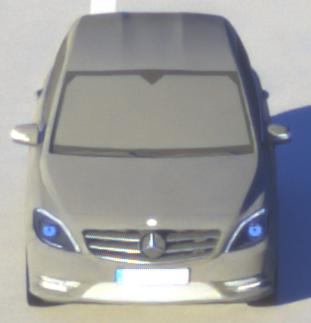
Make: Mercedes-Benz
Model: B 180 BlueEFFICIENCY
Detailed model: B-Class (246)
Model produced from: 2011/11
Model produced until: 2012/10
Doors: 5
Color: gray
Road condition: dry road
Daytime: sunrise or sunset
Contrast: medium contrast